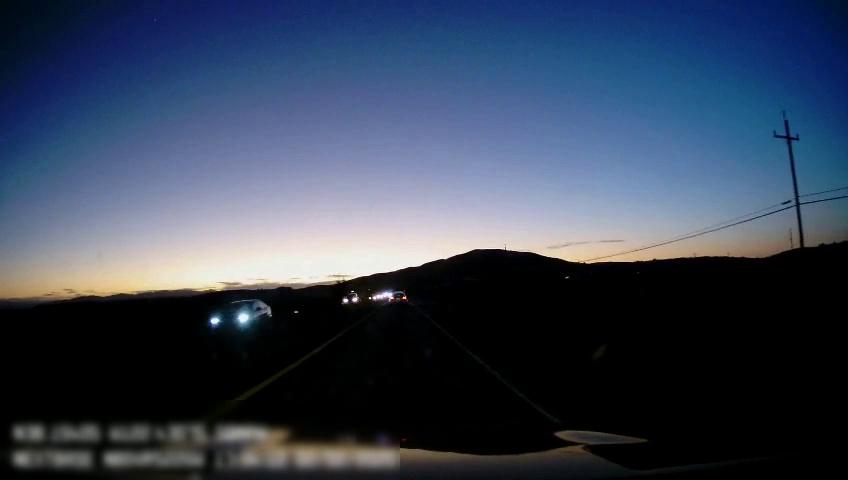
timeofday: Dusk/Dawn/Twilight
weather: Other
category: Drivable Space
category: Vehicles | Car
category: Vehicles | SUV
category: Vehicles | Car
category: Lanes | Current Lane
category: Lanes | Current Lane